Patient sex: M
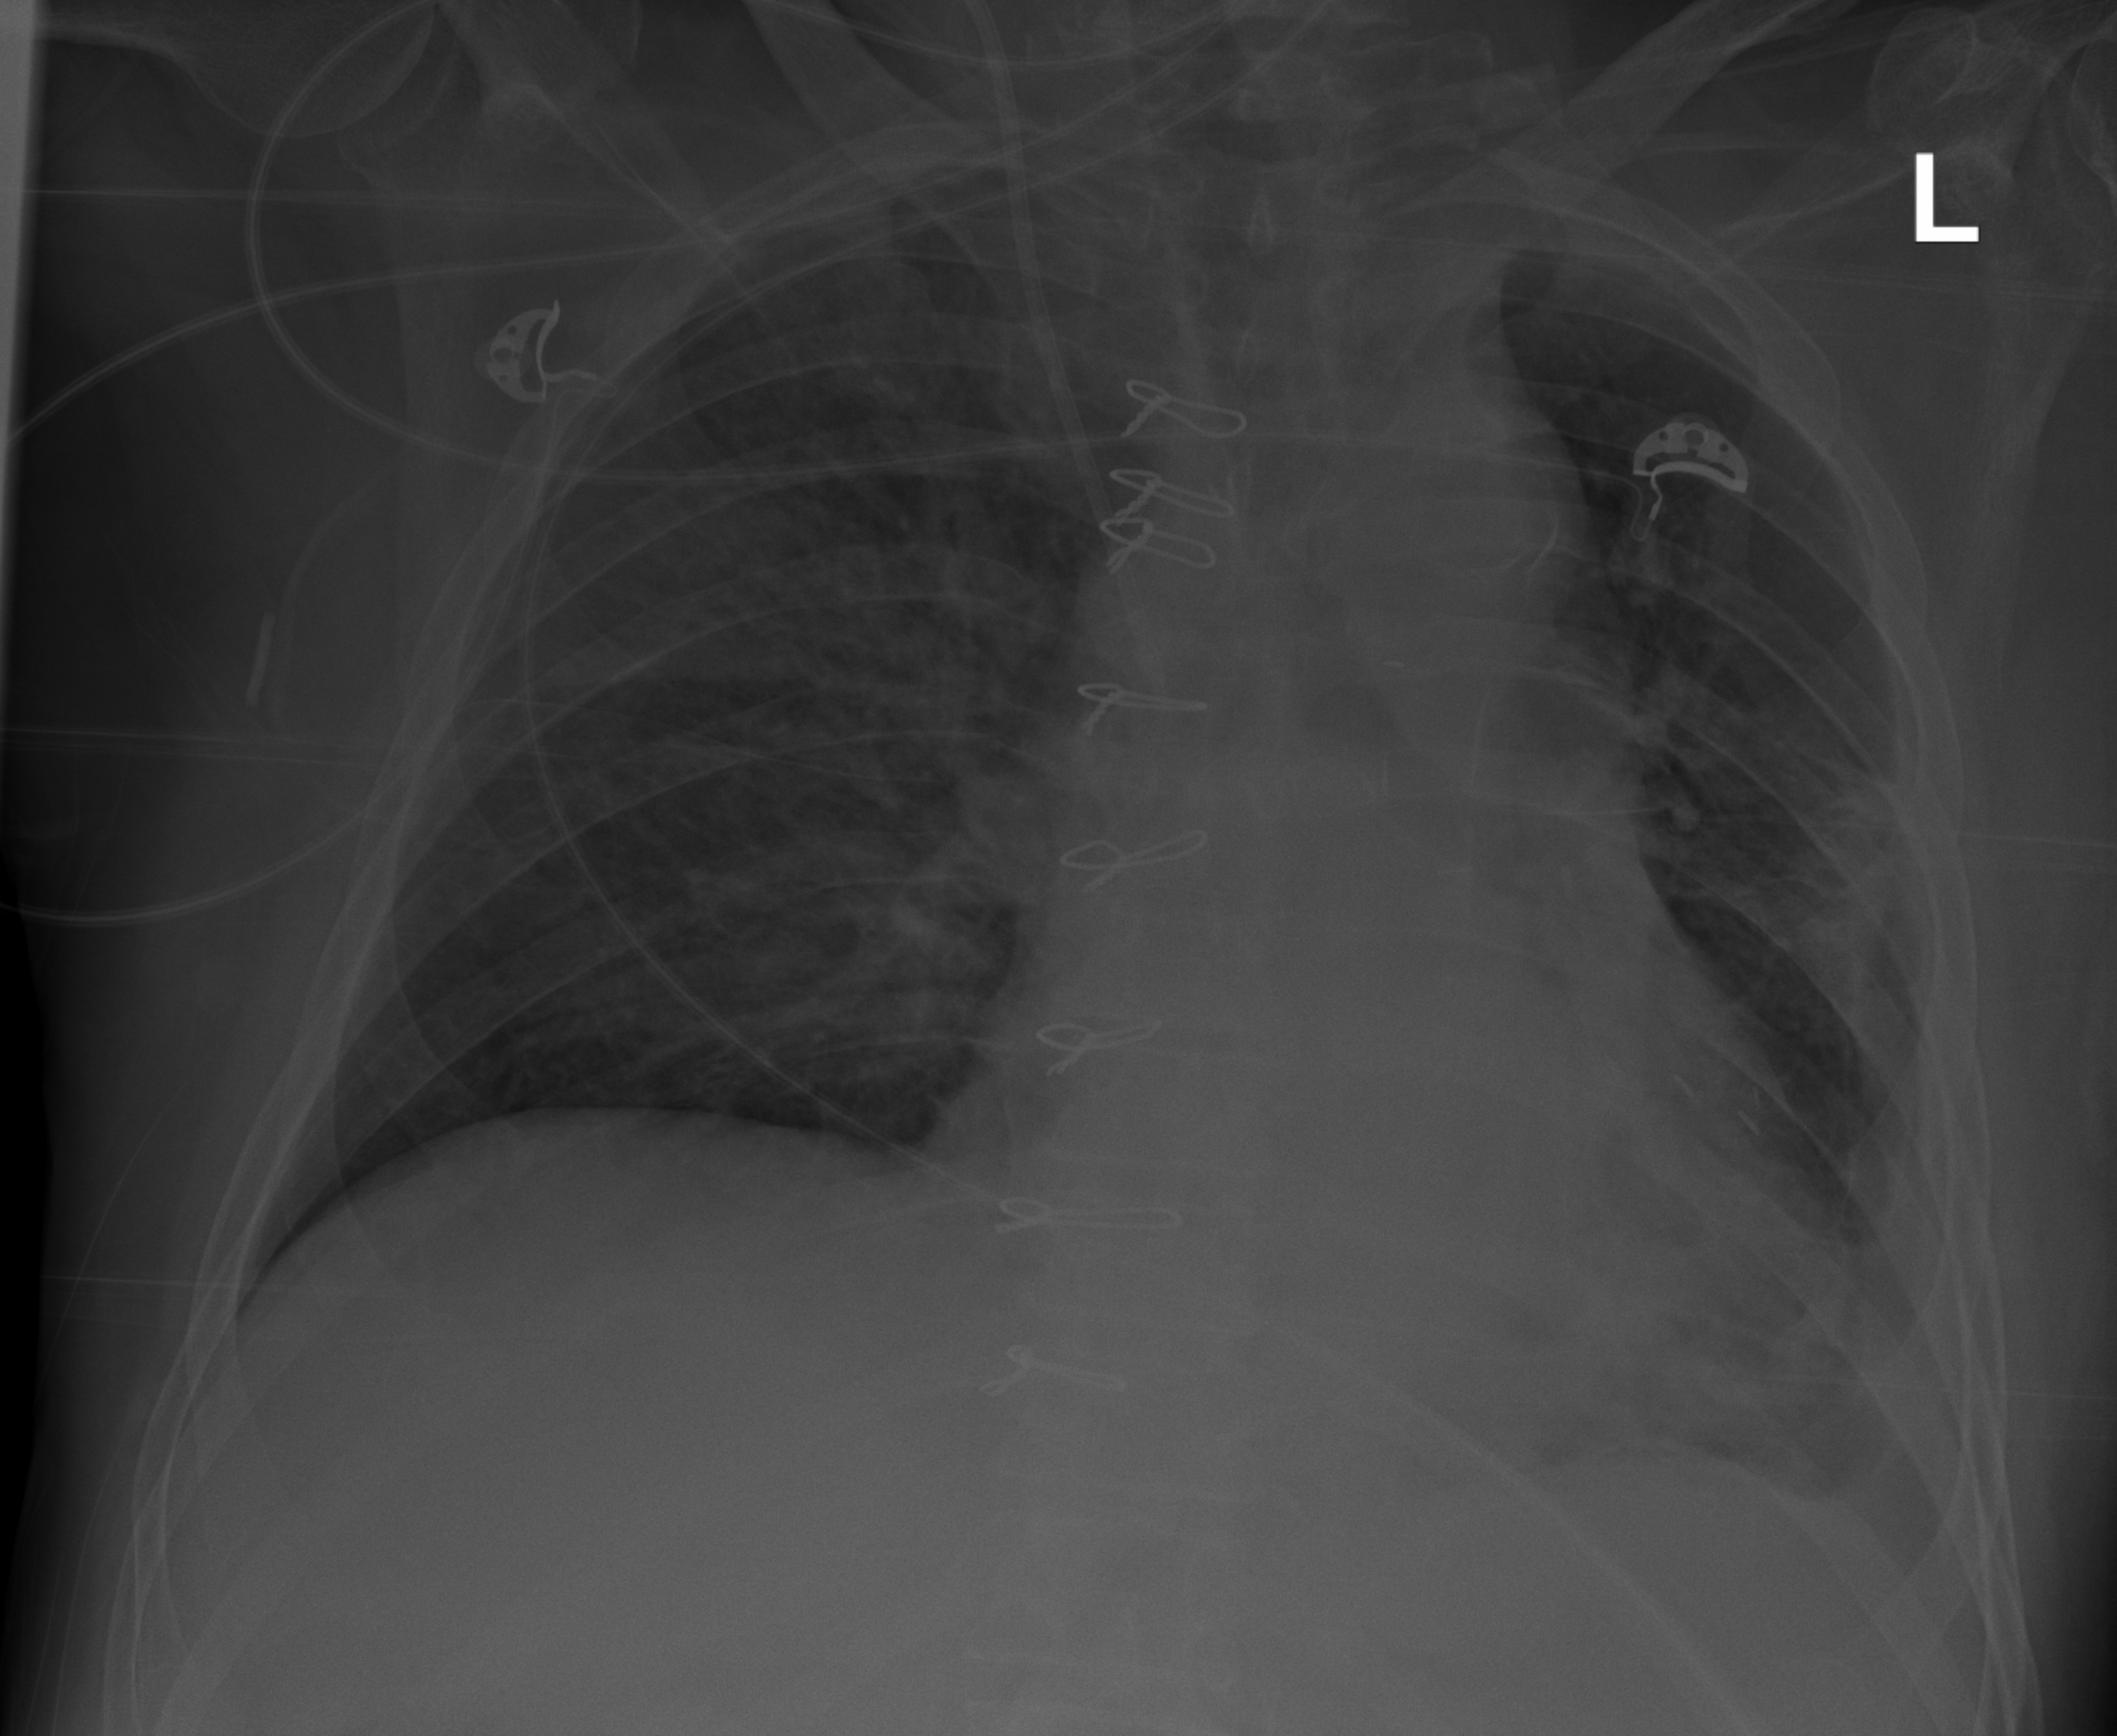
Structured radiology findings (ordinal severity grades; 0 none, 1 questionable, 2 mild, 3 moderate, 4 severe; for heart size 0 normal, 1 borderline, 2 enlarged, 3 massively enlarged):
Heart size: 2
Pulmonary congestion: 3
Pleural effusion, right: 0
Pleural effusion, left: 3
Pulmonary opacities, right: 3
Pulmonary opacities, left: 2
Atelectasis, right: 0
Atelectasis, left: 2